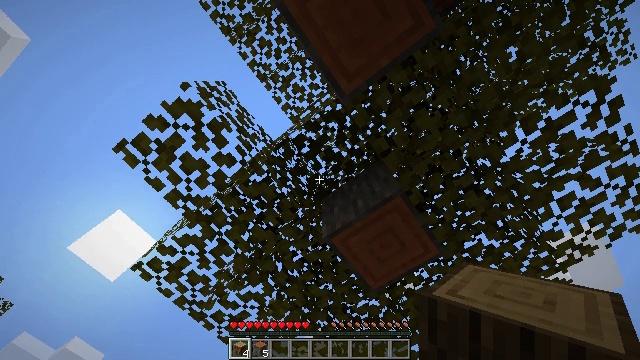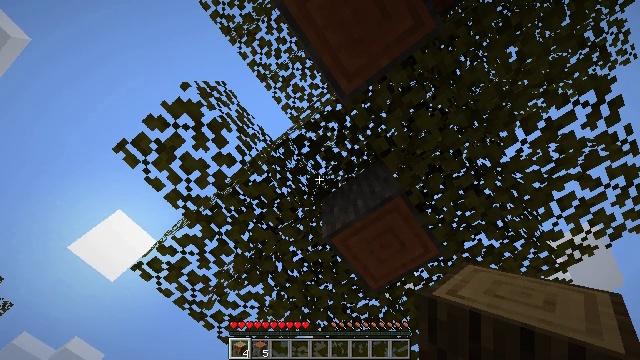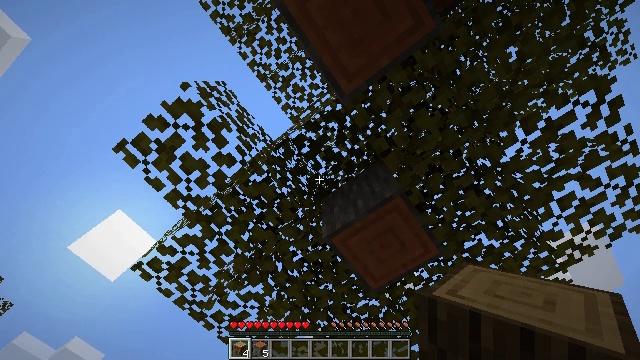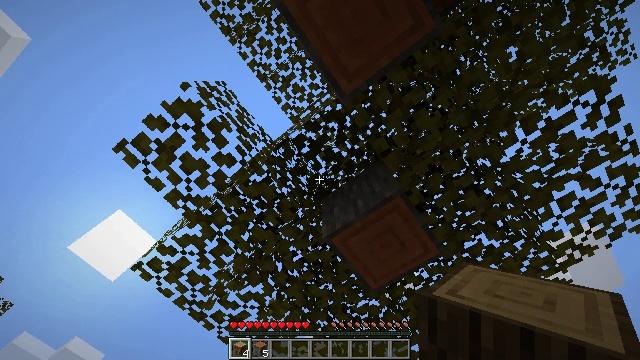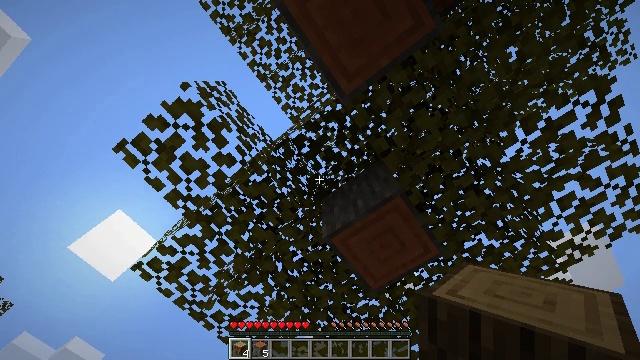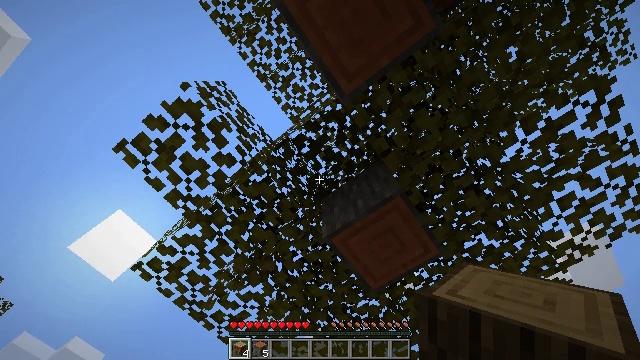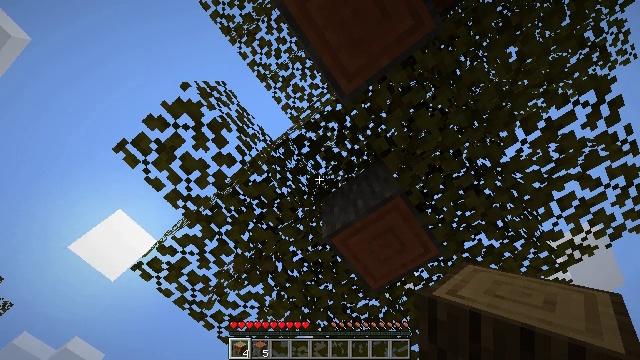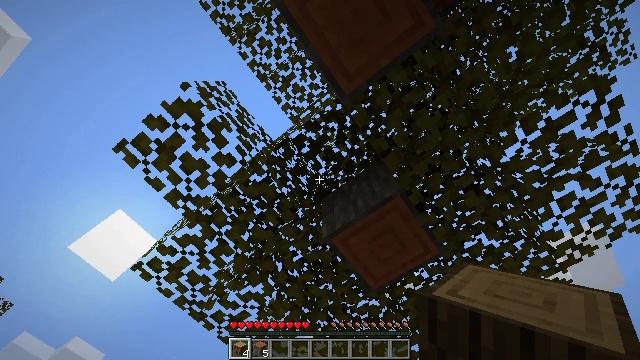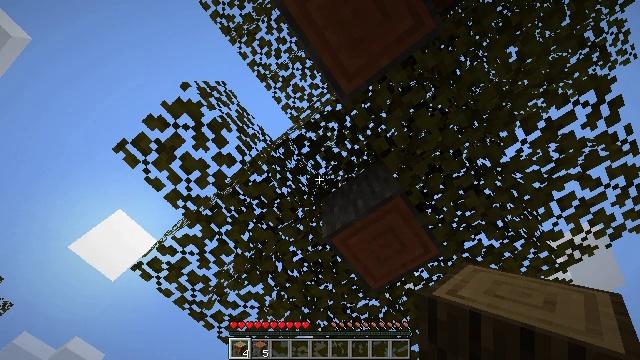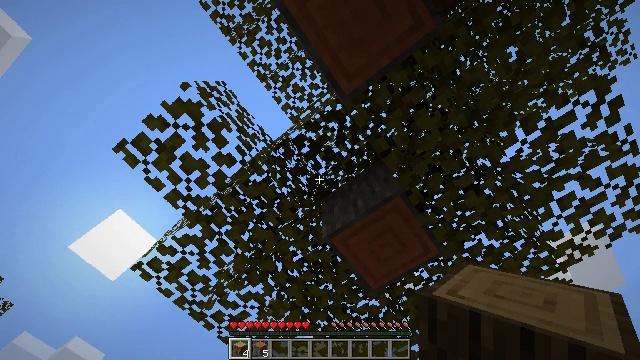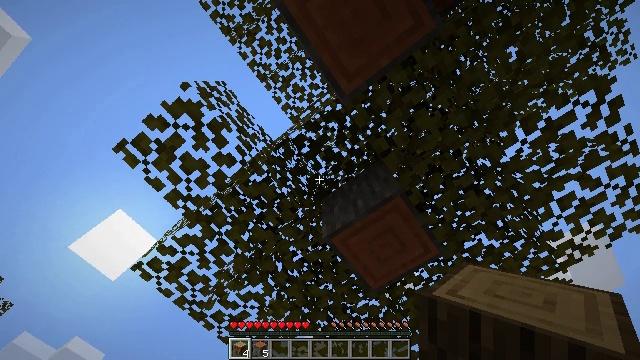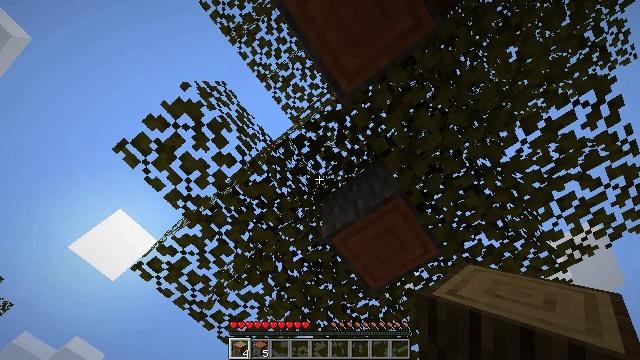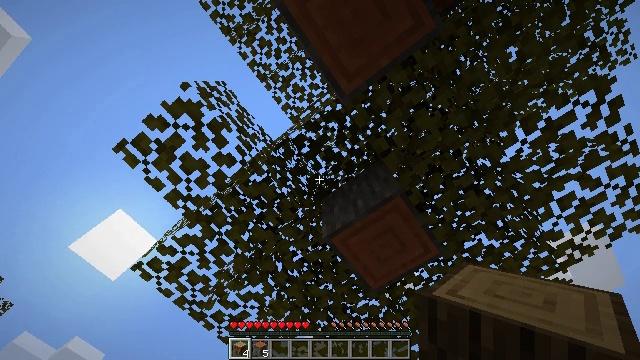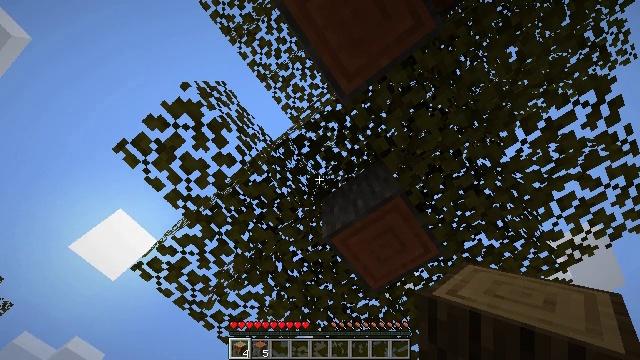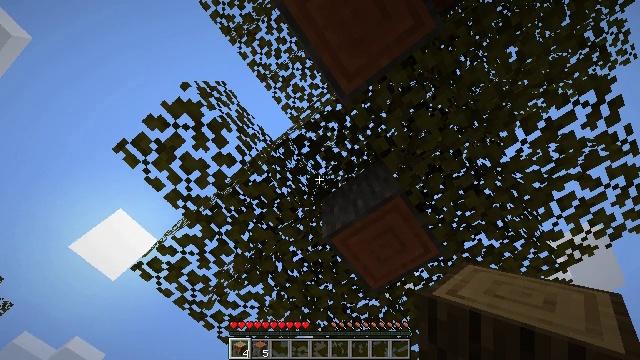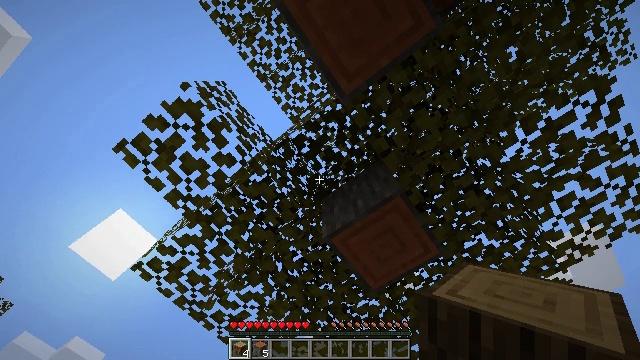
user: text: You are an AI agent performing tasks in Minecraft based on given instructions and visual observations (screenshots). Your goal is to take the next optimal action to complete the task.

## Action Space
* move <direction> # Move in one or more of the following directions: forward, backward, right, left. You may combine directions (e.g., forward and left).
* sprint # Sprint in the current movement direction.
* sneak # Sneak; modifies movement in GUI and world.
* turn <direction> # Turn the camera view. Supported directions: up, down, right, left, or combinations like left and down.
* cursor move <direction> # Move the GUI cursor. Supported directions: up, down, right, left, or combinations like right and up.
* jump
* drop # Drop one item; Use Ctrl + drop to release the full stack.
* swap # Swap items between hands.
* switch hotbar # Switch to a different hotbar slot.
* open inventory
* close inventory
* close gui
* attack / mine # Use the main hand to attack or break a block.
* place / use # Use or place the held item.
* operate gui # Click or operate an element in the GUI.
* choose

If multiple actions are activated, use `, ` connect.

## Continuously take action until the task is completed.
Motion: motion action
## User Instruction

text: Gather the acacia log for building.
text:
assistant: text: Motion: no_op
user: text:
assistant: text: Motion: no_op
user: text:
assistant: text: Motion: no_op
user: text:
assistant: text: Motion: no_op
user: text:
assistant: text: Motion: no_op
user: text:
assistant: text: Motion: no_op
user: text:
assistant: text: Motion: no_op
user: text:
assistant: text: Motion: no_op
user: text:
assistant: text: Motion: no_op
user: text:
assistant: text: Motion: no_op
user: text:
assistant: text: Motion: no_op
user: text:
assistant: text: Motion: no_op
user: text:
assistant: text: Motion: no_op
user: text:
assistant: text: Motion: no_op
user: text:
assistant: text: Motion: no_op
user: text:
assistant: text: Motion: no_op
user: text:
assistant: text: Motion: no_op
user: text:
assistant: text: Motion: no_op
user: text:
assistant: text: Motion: no_op
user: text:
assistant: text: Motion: no_op
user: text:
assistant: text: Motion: no_op
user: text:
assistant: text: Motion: no_op
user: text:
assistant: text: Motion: no_op
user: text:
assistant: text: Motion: no_op
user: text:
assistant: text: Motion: no_op
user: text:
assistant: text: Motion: no_op
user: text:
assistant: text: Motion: no_op
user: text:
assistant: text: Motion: no_op
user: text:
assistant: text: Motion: no_op
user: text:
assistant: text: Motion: no_op